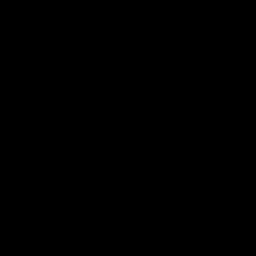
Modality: MD
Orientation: coronal
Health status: healthy
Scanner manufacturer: siemens
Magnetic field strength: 3 T
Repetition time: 10 s
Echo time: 0.092 s